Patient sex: M
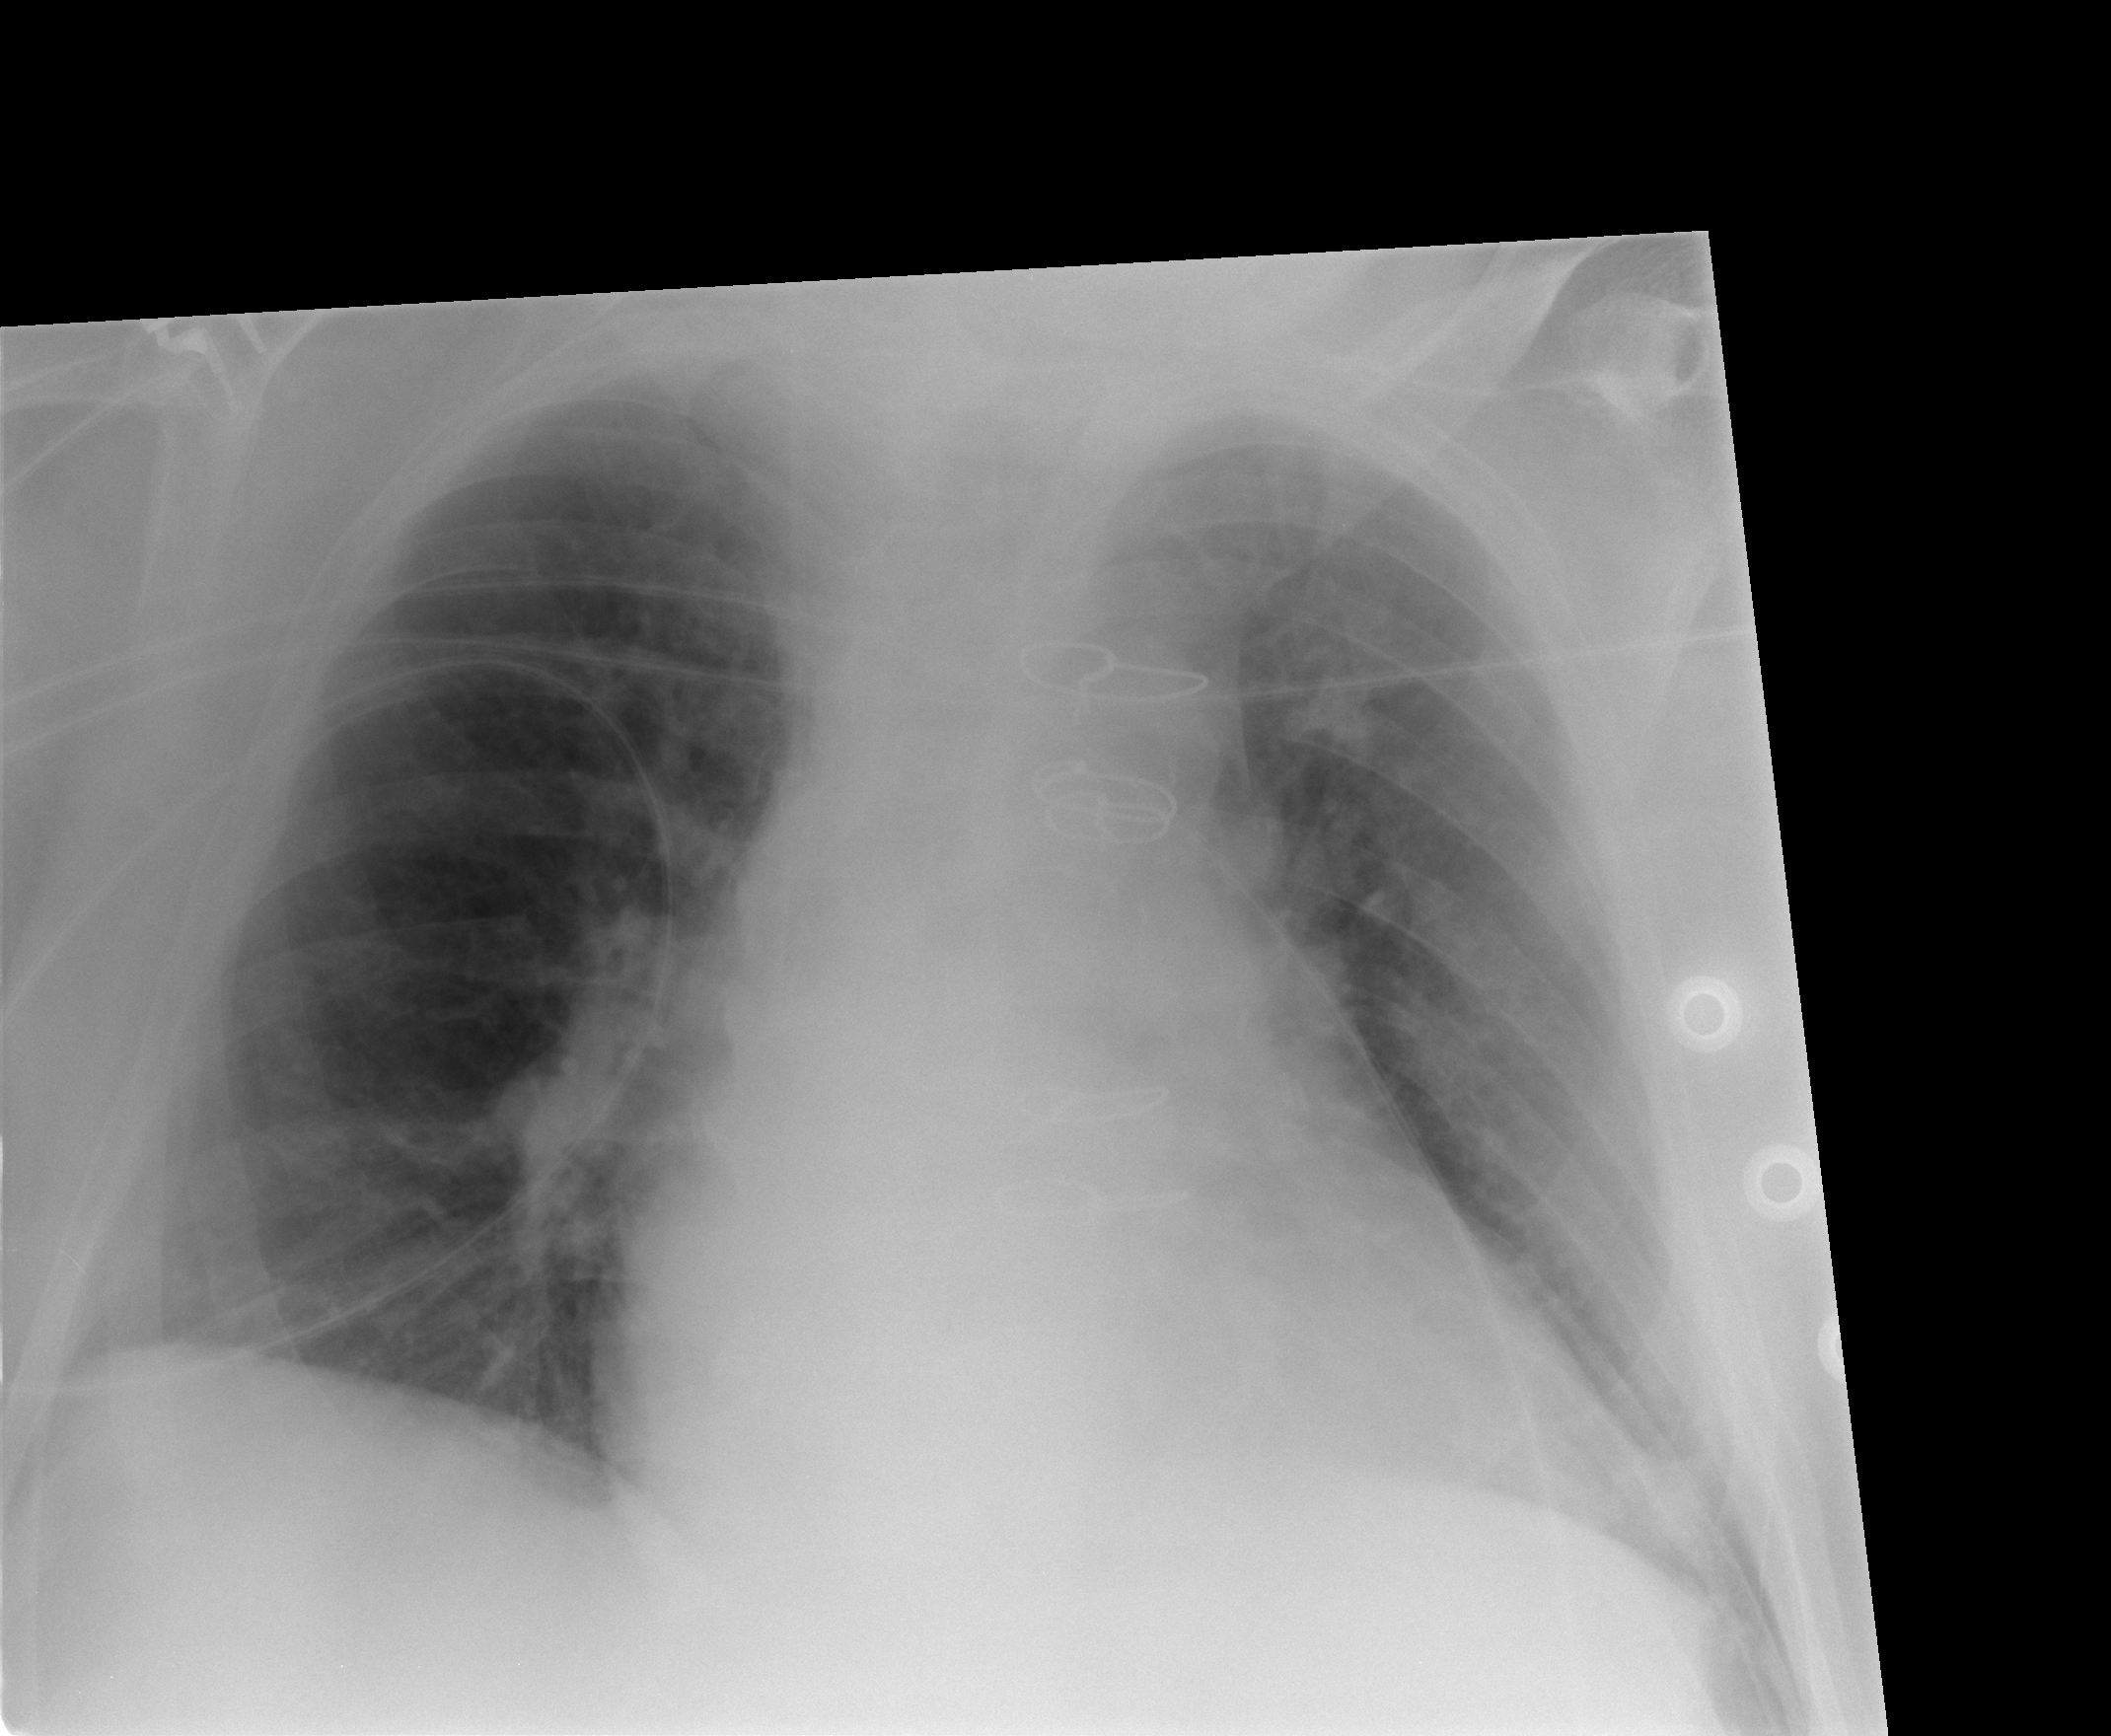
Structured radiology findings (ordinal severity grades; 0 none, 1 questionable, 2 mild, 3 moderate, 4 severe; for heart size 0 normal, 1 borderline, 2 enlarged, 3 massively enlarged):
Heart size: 2
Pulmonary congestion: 0
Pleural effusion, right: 0
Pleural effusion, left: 1
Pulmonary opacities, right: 0
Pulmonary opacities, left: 0
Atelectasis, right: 0
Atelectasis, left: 1